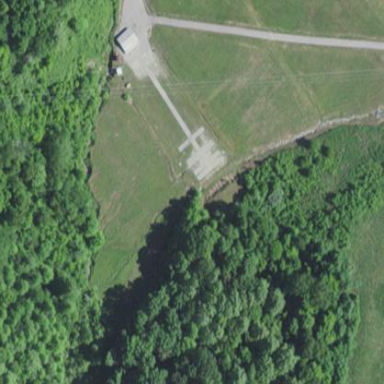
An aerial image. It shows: Shooting range on leisure land pitch.